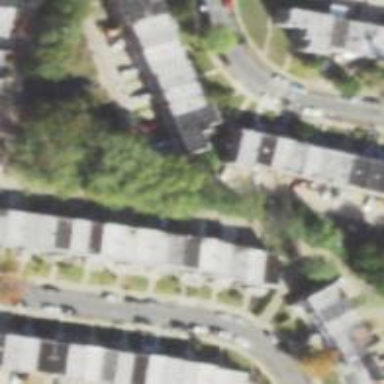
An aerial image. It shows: Alley classified as service road.